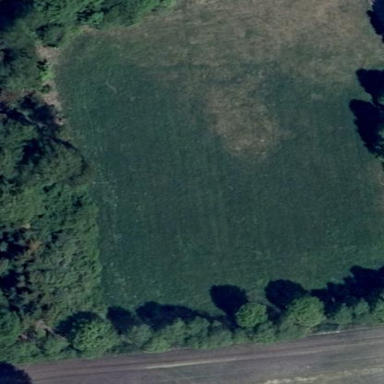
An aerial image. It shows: Beautiful meadow.